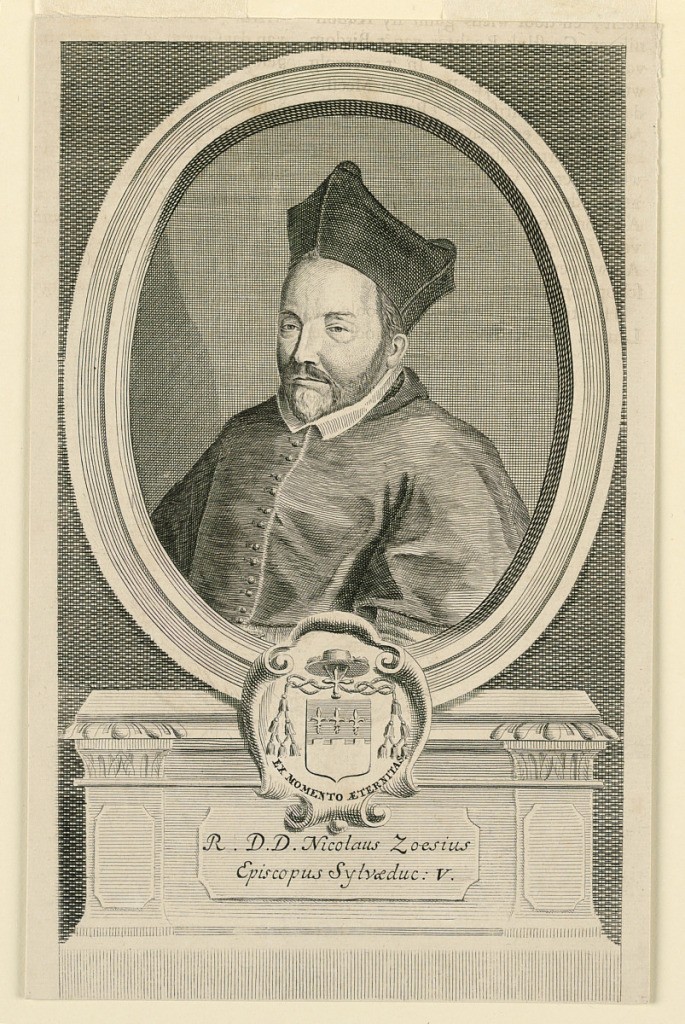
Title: Portrait of Nicolaus Zoesius, Bishop of Sylva
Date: ca. 1700-1730
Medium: Engraving on paper
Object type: Print
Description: Within an oval frame is the bust portrait of a cleric, wearing a beard and beretta. Below, his escutcheon and motto, and inscription.